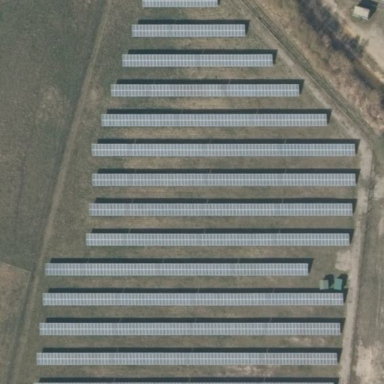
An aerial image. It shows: Solar power generator using photovoltaic panels.